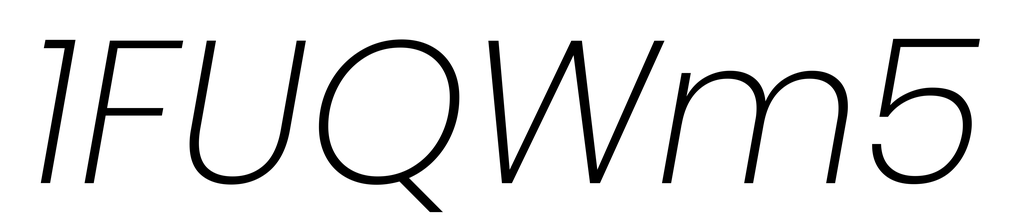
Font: Poppins-ExtraLightItalic